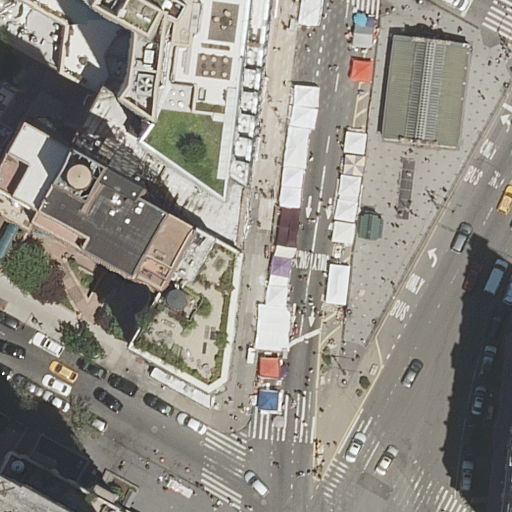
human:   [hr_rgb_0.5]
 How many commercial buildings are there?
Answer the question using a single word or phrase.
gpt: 0

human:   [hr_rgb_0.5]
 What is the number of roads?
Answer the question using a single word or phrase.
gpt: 16

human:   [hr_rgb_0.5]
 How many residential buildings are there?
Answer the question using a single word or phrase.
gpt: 9

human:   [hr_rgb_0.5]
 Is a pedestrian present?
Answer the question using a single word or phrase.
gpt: yes

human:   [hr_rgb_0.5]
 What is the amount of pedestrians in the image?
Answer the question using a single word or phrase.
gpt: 1

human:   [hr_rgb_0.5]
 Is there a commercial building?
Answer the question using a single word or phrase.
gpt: no

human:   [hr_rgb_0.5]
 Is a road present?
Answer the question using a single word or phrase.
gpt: yes

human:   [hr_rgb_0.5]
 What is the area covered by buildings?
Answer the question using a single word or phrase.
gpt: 1321m2

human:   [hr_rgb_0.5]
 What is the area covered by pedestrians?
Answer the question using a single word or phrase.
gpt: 22m2

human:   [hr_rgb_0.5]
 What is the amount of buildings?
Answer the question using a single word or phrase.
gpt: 9

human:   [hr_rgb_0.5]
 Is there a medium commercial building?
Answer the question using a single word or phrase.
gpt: no

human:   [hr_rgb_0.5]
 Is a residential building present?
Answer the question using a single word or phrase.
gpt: yes

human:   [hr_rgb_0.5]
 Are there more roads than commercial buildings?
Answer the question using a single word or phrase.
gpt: yes

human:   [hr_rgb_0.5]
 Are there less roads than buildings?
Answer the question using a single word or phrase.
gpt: no

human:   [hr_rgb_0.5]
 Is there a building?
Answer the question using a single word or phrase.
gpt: yes

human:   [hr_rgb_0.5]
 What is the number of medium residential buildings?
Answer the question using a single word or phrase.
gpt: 4

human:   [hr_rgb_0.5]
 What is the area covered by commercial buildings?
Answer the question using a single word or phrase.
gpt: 0m2

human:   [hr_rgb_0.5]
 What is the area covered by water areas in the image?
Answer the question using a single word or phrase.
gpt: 0m2

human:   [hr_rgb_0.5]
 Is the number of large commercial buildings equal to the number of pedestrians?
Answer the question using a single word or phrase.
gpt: no

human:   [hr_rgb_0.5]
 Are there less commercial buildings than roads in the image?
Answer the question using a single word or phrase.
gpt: yes

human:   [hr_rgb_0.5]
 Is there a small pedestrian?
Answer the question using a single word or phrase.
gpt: yes

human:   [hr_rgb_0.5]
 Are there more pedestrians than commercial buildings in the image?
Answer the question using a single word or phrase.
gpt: yes

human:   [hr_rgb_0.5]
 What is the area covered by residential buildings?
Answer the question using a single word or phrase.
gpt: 1321m2

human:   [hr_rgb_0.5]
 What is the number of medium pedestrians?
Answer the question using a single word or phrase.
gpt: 0

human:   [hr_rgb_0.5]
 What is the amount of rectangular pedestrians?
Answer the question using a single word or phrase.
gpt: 1

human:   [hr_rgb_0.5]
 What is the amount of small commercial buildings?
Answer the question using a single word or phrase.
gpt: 0

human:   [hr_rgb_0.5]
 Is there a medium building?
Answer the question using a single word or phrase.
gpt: yes

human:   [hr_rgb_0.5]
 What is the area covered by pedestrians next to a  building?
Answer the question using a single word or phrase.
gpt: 22m2

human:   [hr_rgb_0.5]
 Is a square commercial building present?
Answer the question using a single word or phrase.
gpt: no

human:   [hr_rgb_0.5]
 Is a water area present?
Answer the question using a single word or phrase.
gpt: no

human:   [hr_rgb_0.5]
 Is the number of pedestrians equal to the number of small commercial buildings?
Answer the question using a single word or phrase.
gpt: no

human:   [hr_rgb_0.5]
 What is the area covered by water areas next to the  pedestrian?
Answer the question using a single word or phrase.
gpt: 0m2

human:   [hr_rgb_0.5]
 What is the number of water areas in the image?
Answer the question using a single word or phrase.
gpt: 0

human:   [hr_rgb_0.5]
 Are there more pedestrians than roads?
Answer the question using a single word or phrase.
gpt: no

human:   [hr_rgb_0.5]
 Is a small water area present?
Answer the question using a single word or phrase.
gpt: no

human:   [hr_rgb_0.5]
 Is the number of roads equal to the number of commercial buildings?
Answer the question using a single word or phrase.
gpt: no

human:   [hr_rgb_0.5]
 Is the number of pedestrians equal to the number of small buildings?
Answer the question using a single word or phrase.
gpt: no

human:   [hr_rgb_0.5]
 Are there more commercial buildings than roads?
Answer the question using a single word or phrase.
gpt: no

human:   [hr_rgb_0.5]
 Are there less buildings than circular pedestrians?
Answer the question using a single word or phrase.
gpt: no

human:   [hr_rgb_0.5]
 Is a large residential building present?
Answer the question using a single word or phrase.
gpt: no

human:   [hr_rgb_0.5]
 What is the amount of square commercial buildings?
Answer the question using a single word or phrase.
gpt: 0

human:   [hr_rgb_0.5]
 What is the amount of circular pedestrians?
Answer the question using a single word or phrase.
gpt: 0

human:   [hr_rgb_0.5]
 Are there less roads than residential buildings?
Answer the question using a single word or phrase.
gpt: no

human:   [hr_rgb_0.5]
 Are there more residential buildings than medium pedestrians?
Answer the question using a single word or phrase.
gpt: yes

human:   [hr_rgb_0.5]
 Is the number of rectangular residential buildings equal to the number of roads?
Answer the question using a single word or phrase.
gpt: no

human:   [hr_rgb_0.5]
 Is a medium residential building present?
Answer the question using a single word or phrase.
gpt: yes

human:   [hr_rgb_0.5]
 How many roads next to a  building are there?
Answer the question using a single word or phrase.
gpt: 16

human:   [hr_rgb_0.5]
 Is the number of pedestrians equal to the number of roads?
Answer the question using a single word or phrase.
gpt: no

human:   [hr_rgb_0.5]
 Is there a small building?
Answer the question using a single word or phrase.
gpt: yes

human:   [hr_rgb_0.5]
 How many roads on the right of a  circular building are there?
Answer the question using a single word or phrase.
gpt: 0

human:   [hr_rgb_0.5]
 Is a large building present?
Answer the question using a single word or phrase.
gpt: no

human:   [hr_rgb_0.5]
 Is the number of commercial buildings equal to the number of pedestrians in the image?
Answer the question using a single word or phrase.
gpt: no

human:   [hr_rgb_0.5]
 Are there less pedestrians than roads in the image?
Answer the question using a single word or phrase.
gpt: yes

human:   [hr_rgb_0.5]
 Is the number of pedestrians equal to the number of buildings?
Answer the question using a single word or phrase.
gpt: no

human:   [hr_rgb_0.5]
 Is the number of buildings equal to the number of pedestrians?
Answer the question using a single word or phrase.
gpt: no

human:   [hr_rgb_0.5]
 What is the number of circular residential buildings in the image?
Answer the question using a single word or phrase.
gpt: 0

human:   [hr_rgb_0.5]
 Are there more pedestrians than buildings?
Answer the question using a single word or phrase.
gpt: no

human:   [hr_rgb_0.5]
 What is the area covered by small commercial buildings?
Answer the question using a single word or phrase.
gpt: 0m2

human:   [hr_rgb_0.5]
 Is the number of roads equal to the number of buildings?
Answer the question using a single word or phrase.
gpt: no

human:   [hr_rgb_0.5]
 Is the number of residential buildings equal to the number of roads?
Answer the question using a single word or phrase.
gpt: no

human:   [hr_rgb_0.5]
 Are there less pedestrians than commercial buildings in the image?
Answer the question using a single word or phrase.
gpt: no

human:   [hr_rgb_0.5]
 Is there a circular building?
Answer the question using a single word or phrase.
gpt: no

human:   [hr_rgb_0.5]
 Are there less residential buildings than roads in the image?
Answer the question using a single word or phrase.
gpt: yes

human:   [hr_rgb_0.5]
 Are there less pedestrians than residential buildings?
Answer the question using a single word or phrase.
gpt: yes